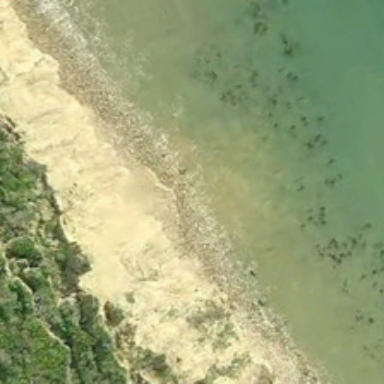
Some plants grow in the sea while others grow on the beach .